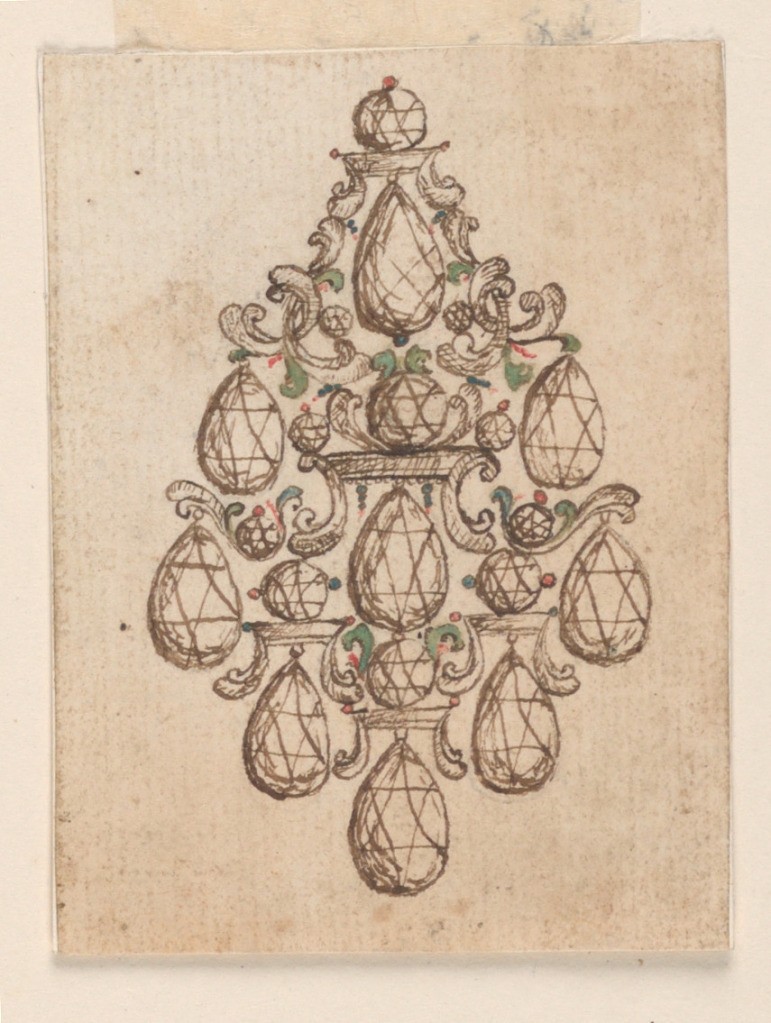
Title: Design for a Brooch
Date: mid- 18th century
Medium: Pen and ink, brush and green, red watercolor on paper
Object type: Drawing
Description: Jewelry design for a brooch. Nine hanging drop-like jewels on the exterior of the brooch and at center; five rounded medium-sized gems and six small round gems are connected and partially supported by five pedestals of various sizes, and by volutes. The general outline is that of a lozenge.